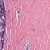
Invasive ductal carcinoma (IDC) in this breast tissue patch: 0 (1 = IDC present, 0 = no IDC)